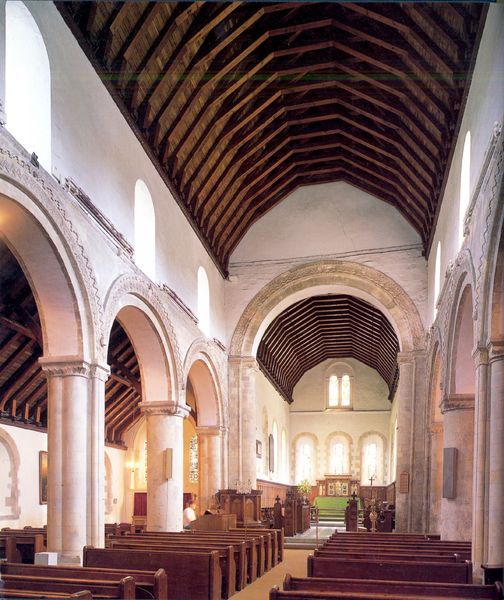
Titel: St Margaret-at-Cliffe, Pfarrkirche
Schlagwörter: grün, fenster, holz, pfeiler, säule, architektur, kirche, decke, rundbogen, balken, fotografie, kreuz, holzdecke, altar, bänke, kapitell, kirchenbank, mittelschiff, apsis, holzbalken